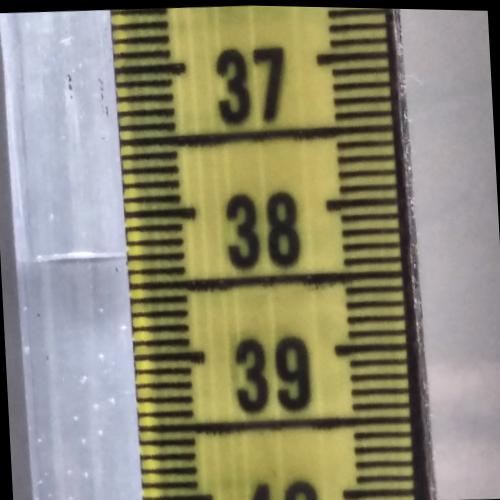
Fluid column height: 38.3 cm